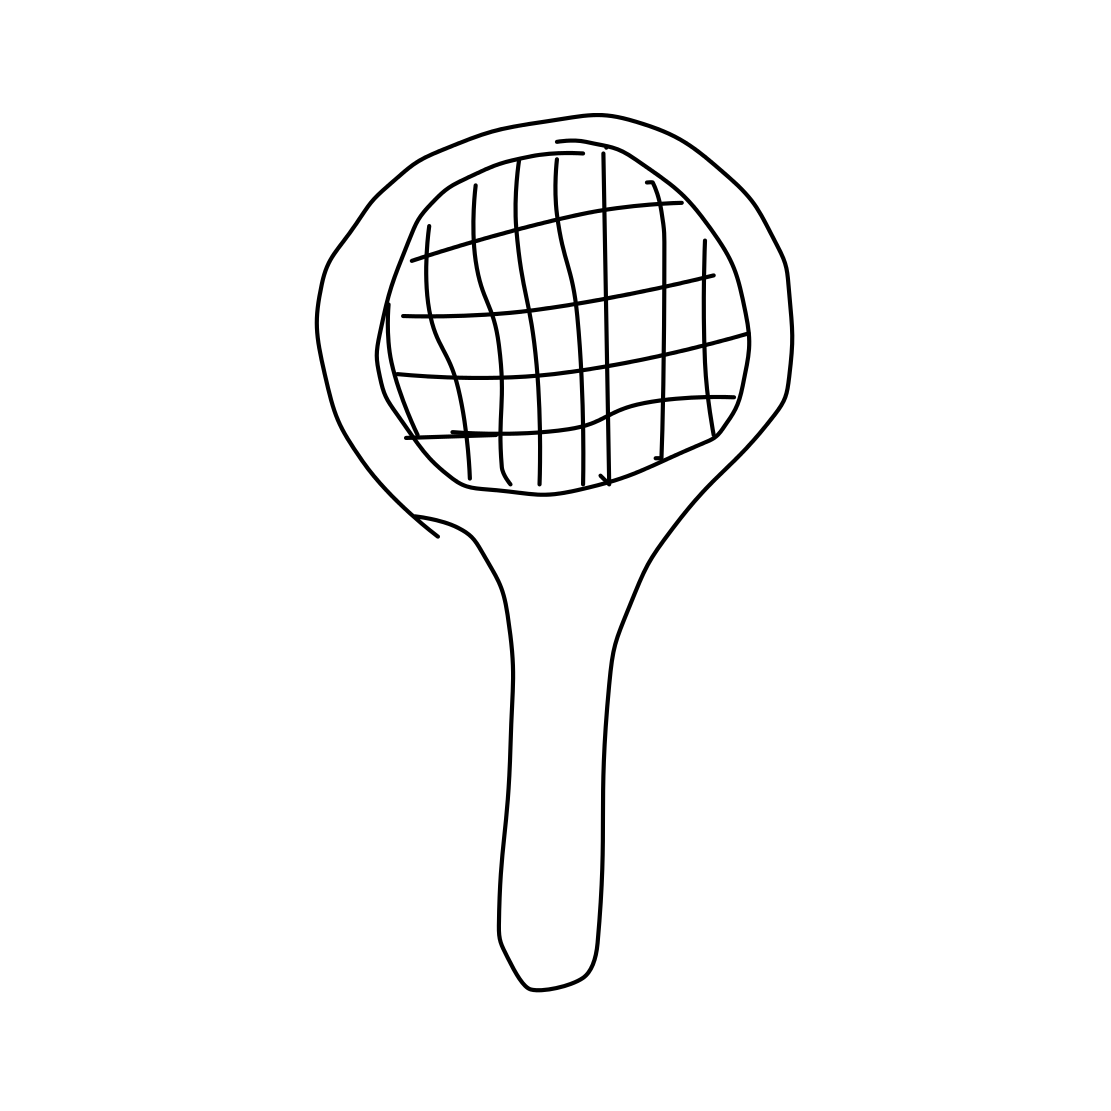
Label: tennis-racket